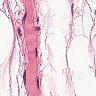
Metastatic tissue present: no